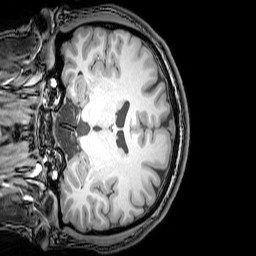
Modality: T1w
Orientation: coronal
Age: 23
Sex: male
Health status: healthy
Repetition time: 0.081 s
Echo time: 0.037 s